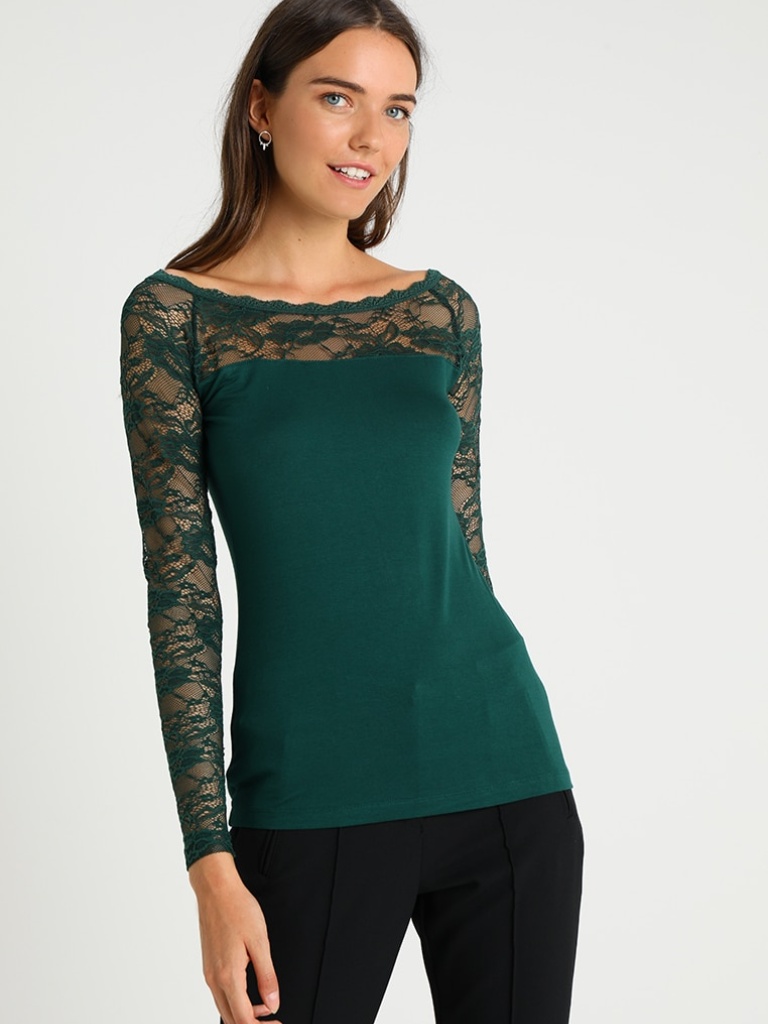
lace tight a long-sleeved with the sleeves down hip length Untucked boat blouse